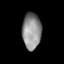
Tissue: lung
Cell type: Epithelial cells
Senescence score: 0.7151
Nuclear area (px): 669
Mean DAPI intensity: 142.918